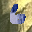
Label: 6